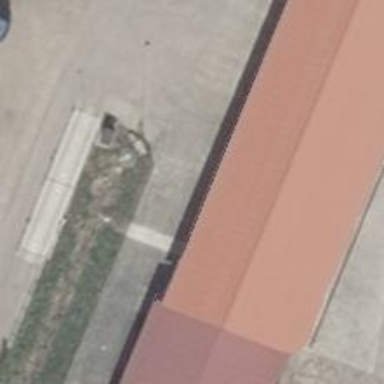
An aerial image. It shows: Commercial building with gabled roof oriented along the building.